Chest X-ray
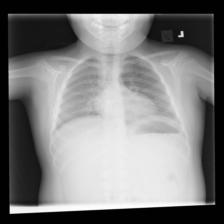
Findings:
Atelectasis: negative
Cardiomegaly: negative
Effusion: negative
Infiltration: negative
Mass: negative
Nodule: negative
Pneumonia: negative
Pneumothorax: negative
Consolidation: negative
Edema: negative
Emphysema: negative
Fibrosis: negative
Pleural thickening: negative
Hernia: negative